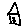
Label: house